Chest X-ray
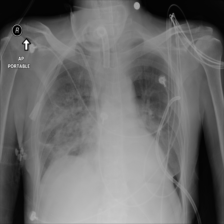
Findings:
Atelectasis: negative
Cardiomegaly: negative
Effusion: negative
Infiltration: positive
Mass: negative
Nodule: negative
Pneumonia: negative
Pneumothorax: positive
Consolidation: negative
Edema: negative
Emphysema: negative
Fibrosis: negative
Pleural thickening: negative
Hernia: negative